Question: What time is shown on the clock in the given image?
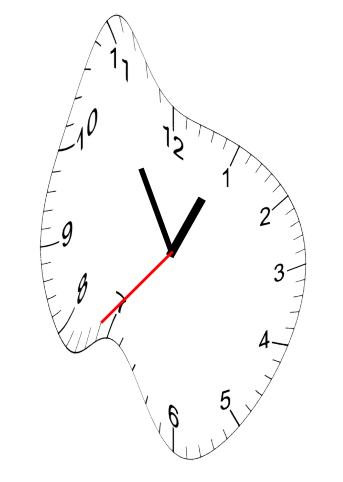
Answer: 12:54:37